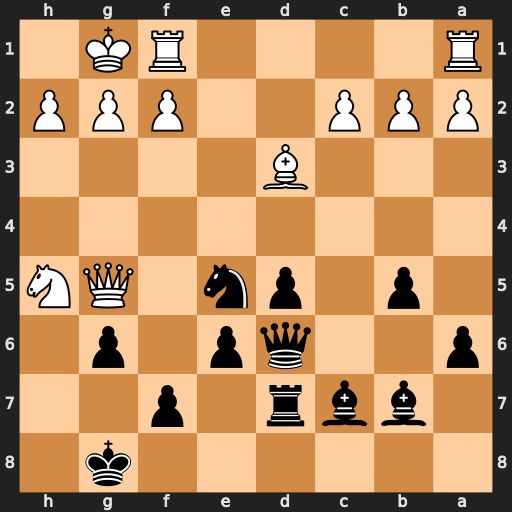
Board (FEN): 6k1/1bbr1p2/p2qp1p1/1p1pn1QN/8/3B4/PPP2PPP/R4RK1
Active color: b
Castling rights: -
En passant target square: -
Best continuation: Nf3+ gxf3 Qxh2#